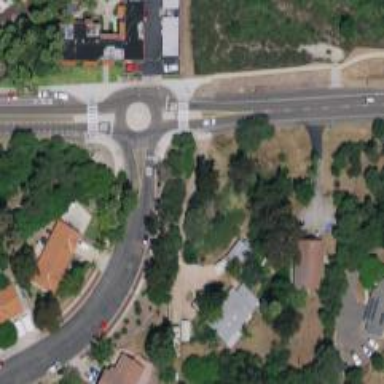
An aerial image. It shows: Tertiary road leading to roundabout.